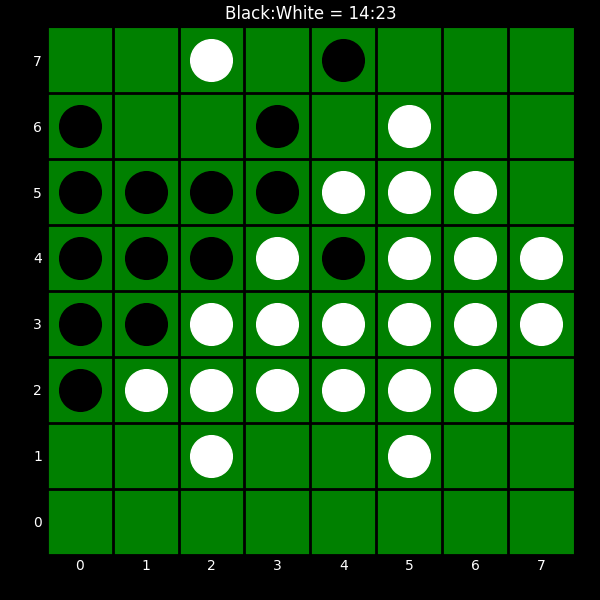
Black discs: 14
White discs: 23